Field crop: tomato
Growth stage: 1
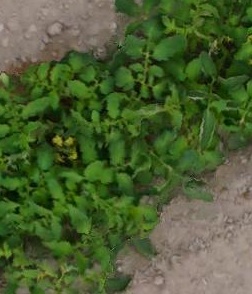
Species: tomato